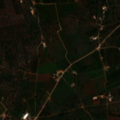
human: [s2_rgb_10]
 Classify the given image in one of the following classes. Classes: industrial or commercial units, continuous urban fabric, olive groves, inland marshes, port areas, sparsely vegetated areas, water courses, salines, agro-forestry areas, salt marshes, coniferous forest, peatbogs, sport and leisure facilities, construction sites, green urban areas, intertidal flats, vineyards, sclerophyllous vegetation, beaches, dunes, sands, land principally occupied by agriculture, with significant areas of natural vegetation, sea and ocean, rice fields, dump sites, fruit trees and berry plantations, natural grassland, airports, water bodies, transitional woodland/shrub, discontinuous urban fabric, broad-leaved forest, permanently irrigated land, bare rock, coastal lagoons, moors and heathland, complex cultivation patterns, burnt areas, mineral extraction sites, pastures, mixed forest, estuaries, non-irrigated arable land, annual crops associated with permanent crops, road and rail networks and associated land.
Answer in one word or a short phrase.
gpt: fruit trees and berry plantations, olive groves